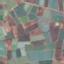
Label: PermanentCrop